Question: I have created a bootstrap select control and placed it on footer of my page.
Now the issue is that text alignment of my select is not matching with other contents of my footer. here is an image of my footer:

I want to set the text of my select a bit upwards so that it will look in the same line as other texts are looking e.g. 'Go!' and 'i am a:'. I thought this could be done by setting vertical alignment of the select,so i created css like:
'''
#ftr_fx_select{font-size:11px;font-weight:bold;color:#383838 ;height:28px;opacity:0.8;
border-style:solid;border-color:#B8B8B8 ;background:white; vertical-align:text-top;}
'''
and following is my select code:
'''
<select id="ftr_fx_select" class="input-small" >
<option>--select--</option>
<option>Student</option>
<option>Employee</option>
<option>Business</option>
<option>Owner</option>
</select>
'''
But it does not work, i also tried to set margin top and bottom but it also fails. So ,please can anyone tell me how can i set it a bit upwords. . .
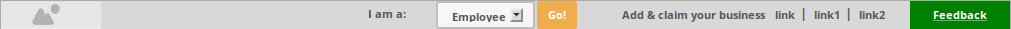
Answer: If you want to move up the text inside selectbox, you should decrease padding-top for that select. You can change all the paddings to position it the way you like.